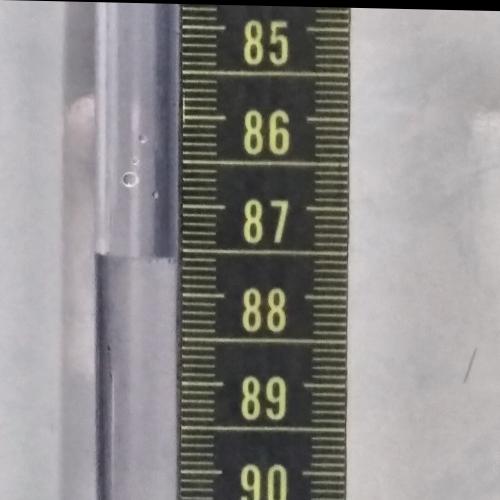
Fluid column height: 87.6 cm